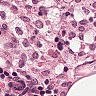
Metastatic tissue present: no